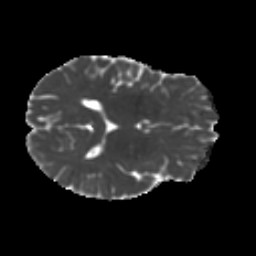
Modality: MD
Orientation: axial
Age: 25
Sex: male
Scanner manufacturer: ge
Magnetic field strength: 3 T
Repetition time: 7.8 s
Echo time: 0.061 s